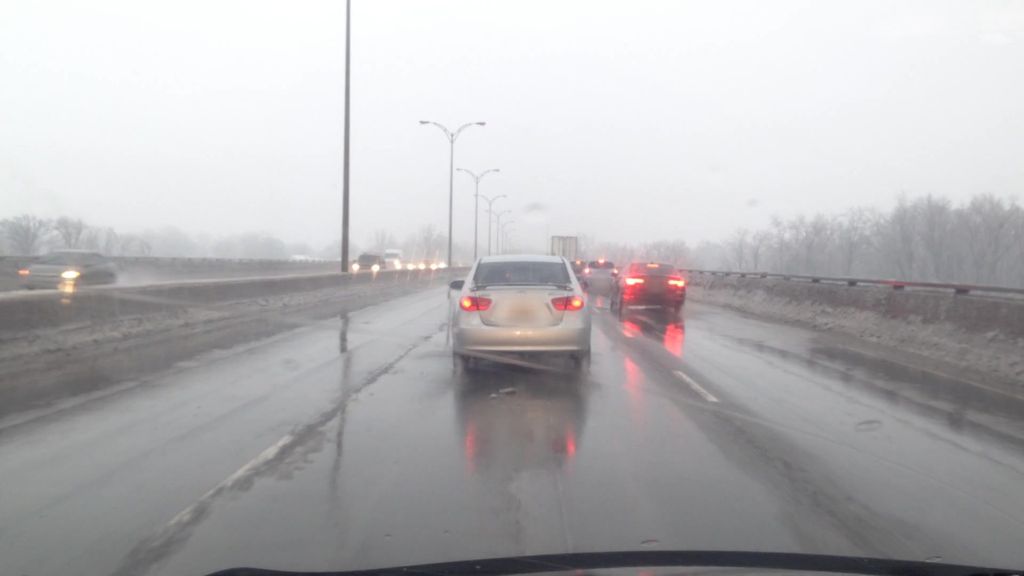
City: montreal